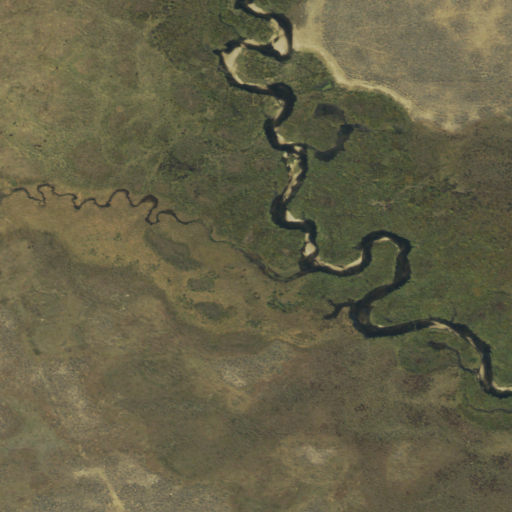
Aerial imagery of valley in Colorado named Saint Kevin Gulch containing herbaceous wetlands, woody wetlands, and grassland